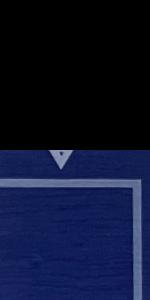
Label: Empty